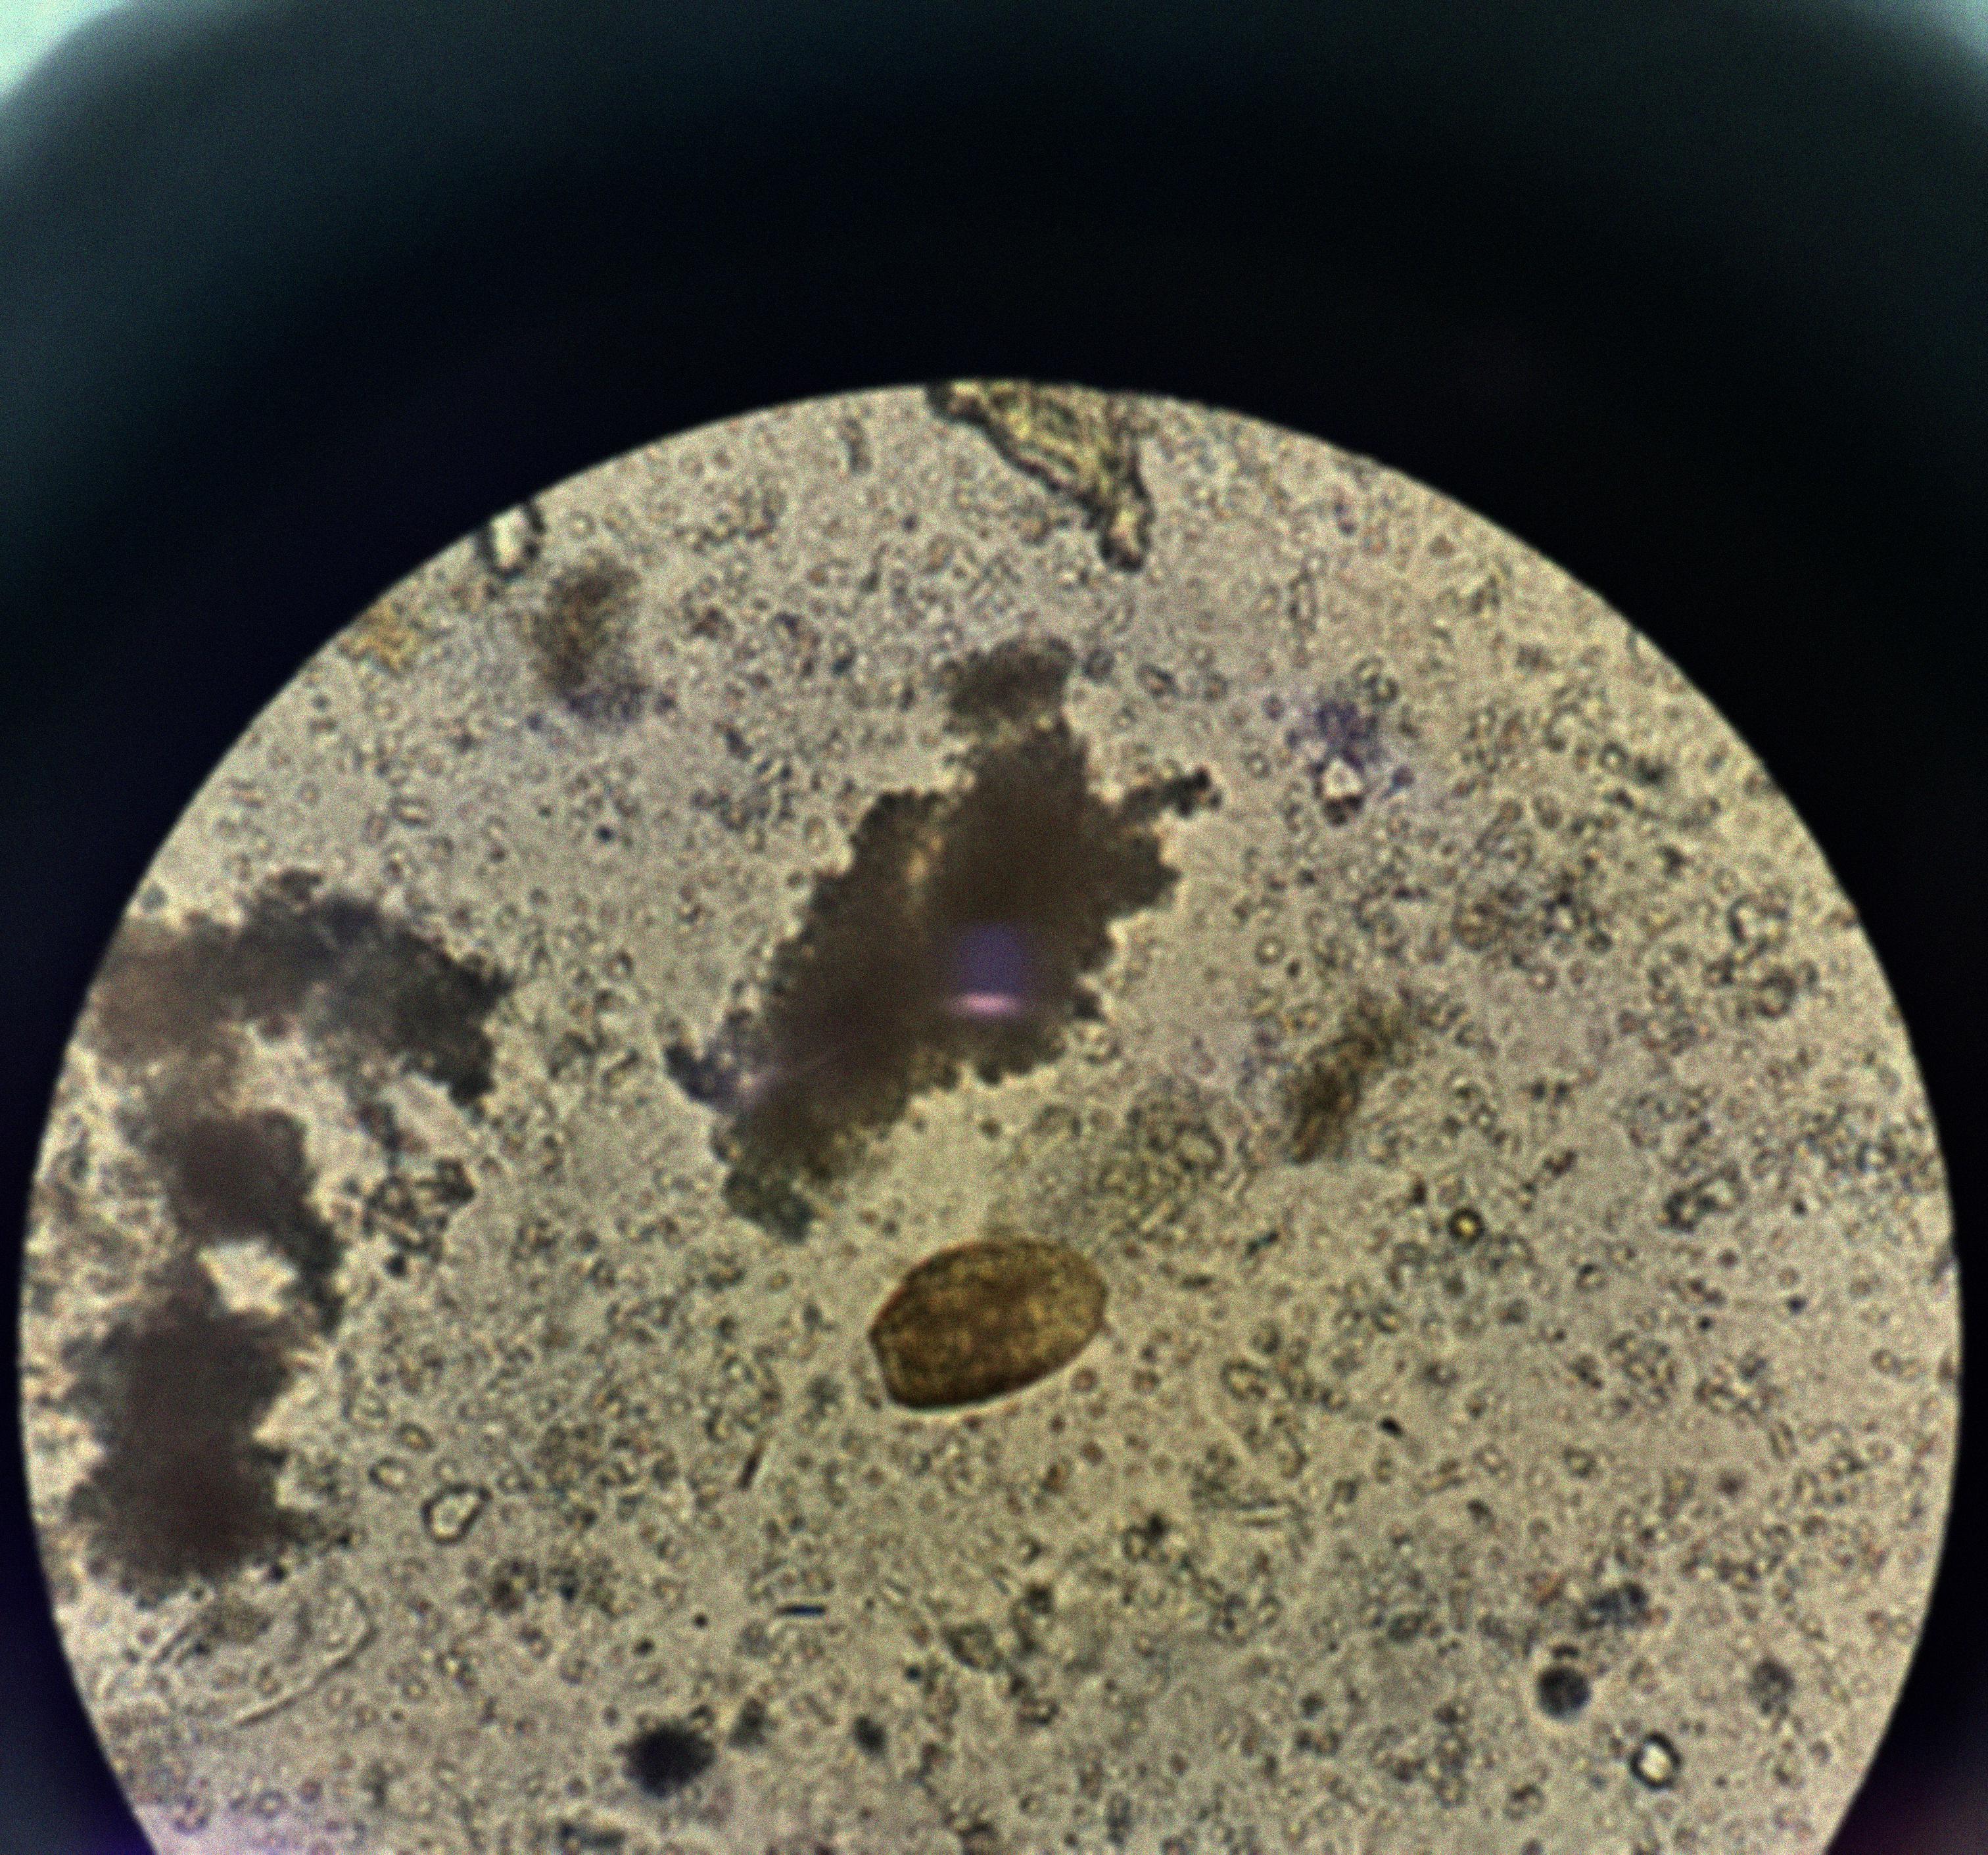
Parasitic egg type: Paragonimus spp